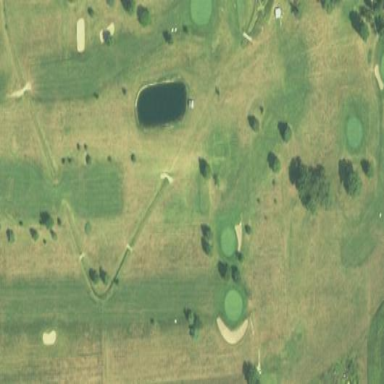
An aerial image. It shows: Leisure land designated as 9-hole golf course.